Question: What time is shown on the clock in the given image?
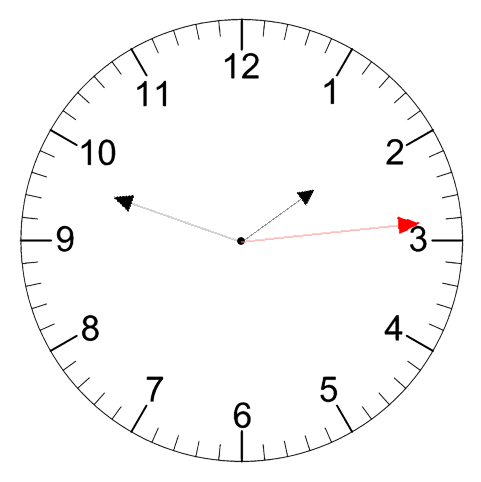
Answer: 01:48:14